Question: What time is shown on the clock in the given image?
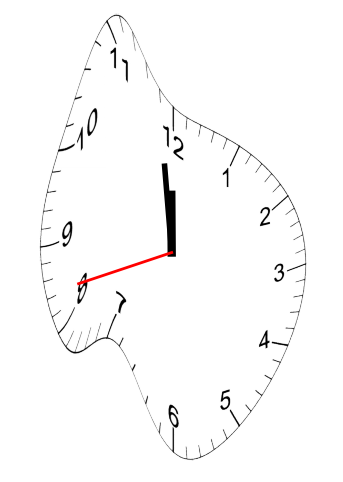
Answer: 11:58:42